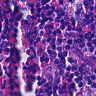
Metastatic tissue present: no